Interaction volume radius: 5 \u00c5
Interaction volume height: 20 \u00c5
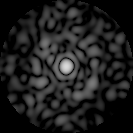
Disorder parameter: 0.8541